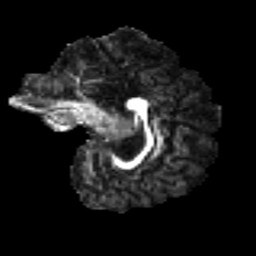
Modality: FA
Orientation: sagittal
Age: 27
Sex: female
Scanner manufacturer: ge
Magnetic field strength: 3 T
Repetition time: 7.8 s
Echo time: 0.0606 s